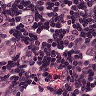
Metastatic tissue present: yes